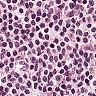
Metastatic tissue present: no